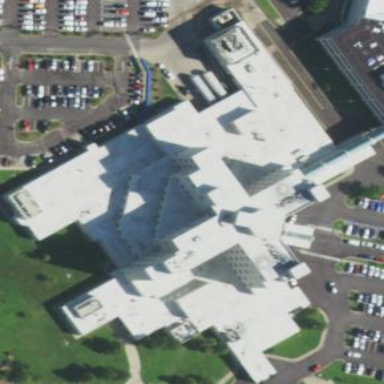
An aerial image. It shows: Hospital building.